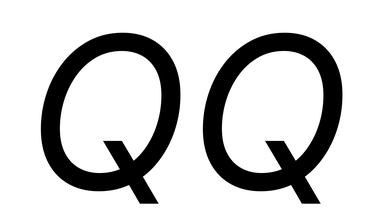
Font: Inter-Italic_Italic